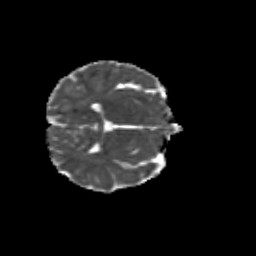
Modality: MD
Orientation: axial
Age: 9
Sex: male
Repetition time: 9.512 s
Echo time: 0.089 s